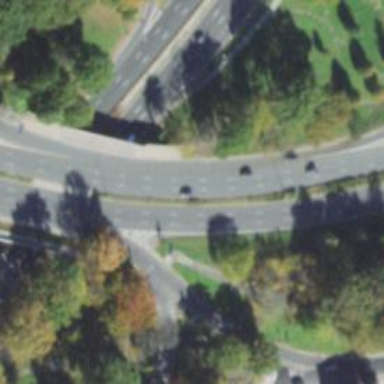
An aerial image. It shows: Asphalt road classified as trunk highway.